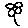
Label: flower